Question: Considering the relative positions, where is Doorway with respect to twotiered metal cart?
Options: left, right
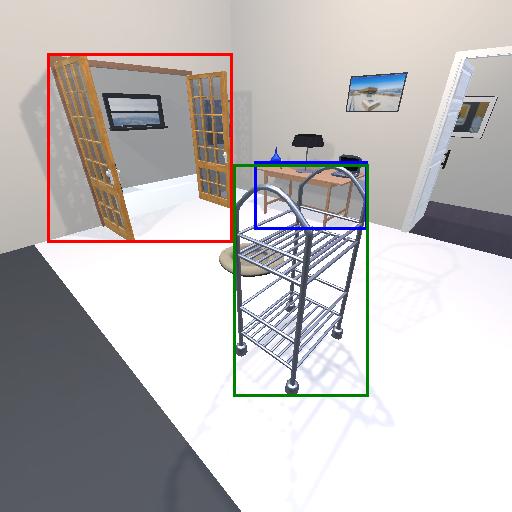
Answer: left